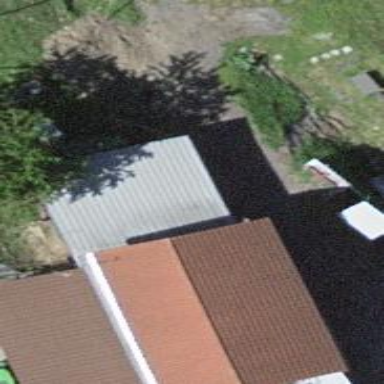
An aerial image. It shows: Simple and straightforward house.